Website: lowes
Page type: delivery-shipping
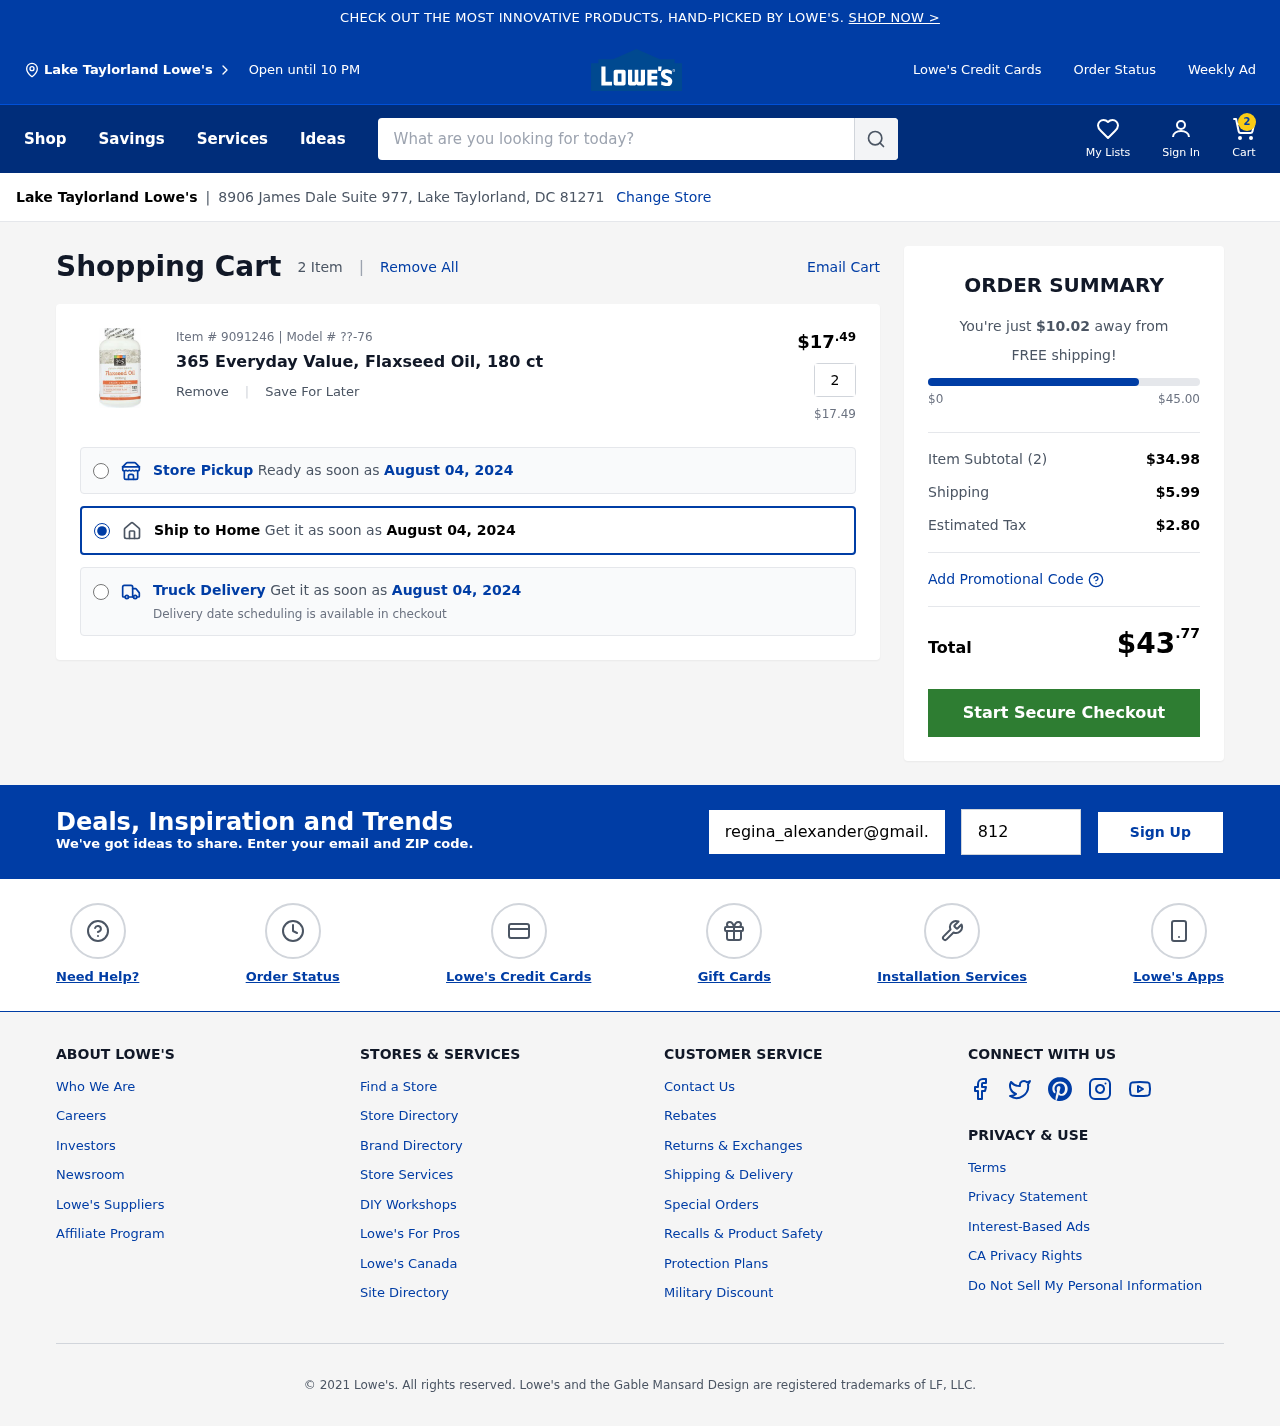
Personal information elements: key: PII_CITY
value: Lake Taylorland
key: PII_EMAIL
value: regina_alexander@gmail.com
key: PII_POSTCODE
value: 81271
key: PII_STREET
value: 8906 James Dale Suite 977
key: PII_CITY2
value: Lake Taylorland
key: PII_CITY_STATE_ZIP
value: Lake Taylorland, DC 81271
Product elements: key: PRODUCT1_NAME
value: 365 Everyday Value, Flaxseed Oil, 180 ct
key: PRODUCT1_PRICE
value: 17.49
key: PRODUCT1_QUANTITY
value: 2
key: PRODUCT1_MODEL
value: ??-76
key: PRODUCT1_PRICE2
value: $17.49
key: PRODUCT1_ITEM_NUMBER
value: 9091246
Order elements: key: ORDER_NUM_ITEMS
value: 2
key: ORDER_DELIVERY_DATE
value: August 04, 2024
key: ORDER_DELIVERY_DATE2
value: August 04, 2024
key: ORDER_DELIVERY_DATE3
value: August 04, 2024
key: AMOUNT_TO_FREE_SHIPPING
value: $10.02
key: ORDER_SUBTOTAL
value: $34.98
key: ORDER_SHIPPING_COST
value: $5.99
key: ORDER_TAX
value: $2.80
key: ORDER_TOTAL
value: $43.77
Search elements: key: HEADER_SEARCH
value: What are you looking for today?